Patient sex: M
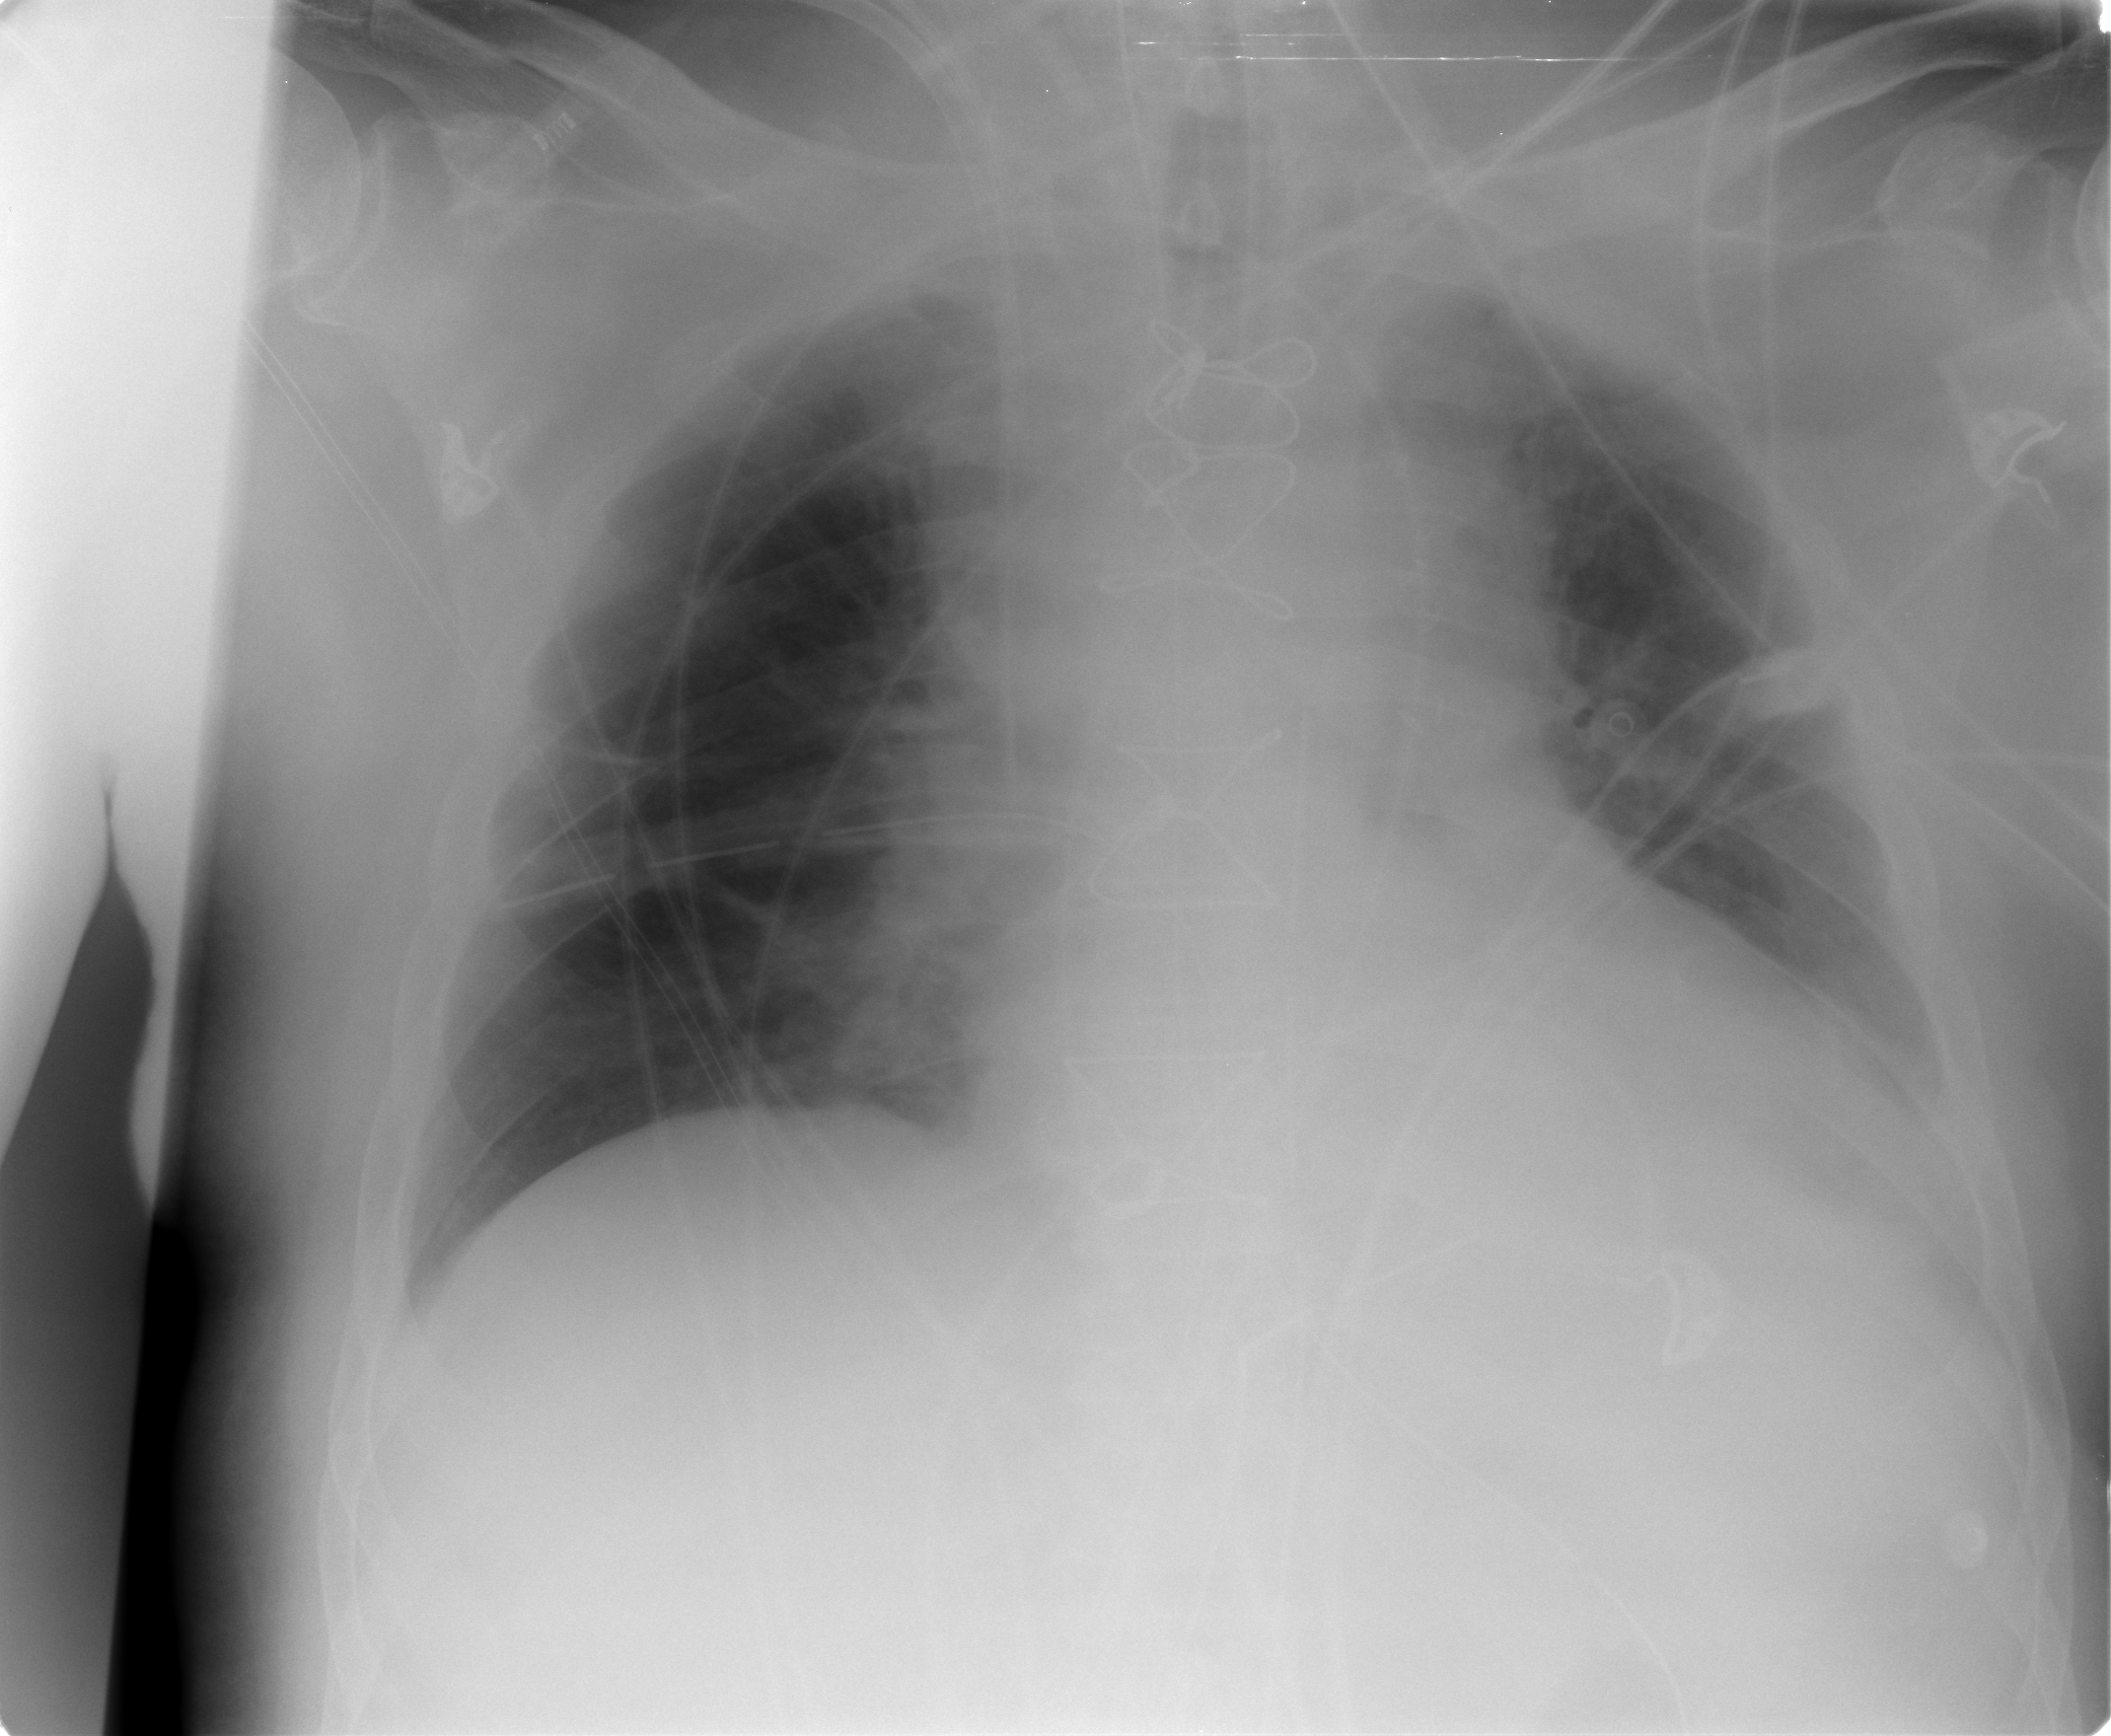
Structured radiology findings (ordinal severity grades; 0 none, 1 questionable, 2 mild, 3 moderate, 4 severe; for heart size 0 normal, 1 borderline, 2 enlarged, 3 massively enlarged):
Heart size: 2
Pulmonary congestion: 2
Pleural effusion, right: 1
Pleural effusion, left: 2
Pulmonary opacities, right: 0
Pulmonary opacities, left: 0
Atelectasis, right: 2
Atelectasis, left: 2